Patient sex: F
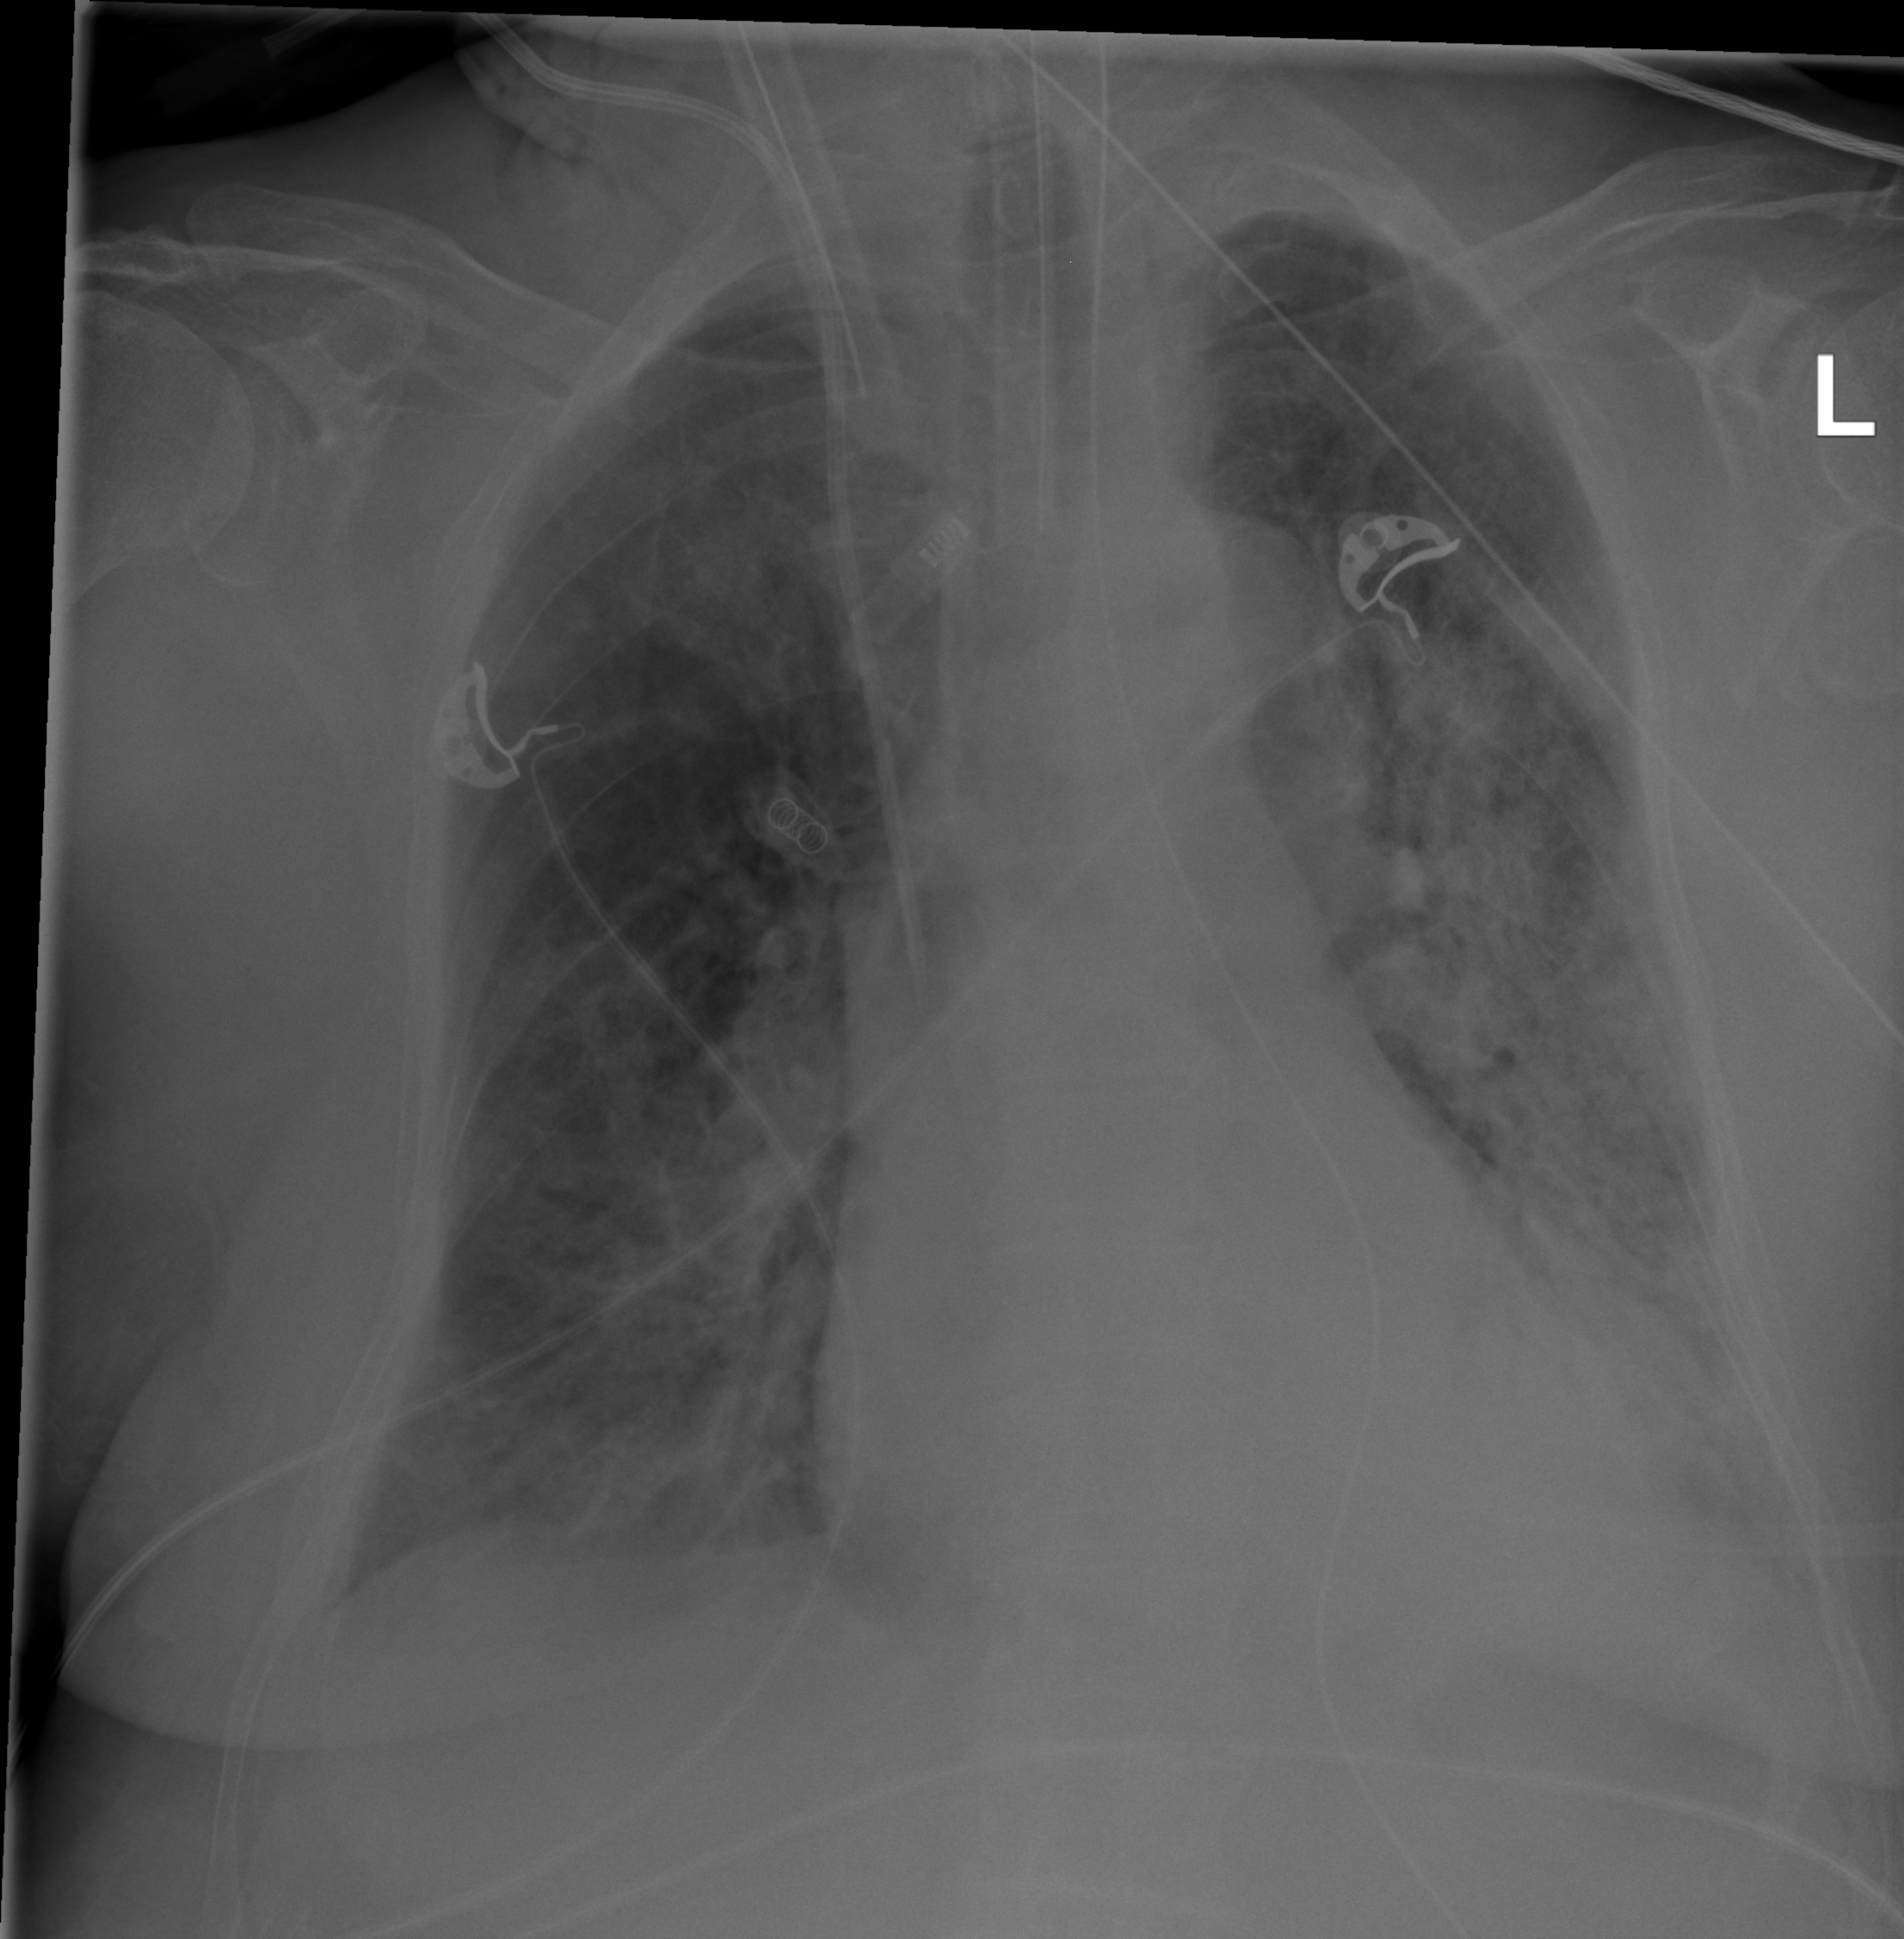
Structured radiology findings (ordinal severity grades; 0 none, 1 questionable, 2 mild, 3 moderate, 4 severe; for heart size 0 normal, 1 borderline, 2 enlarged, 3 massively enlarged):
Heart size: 0
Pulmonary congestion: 2
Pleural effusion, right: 3
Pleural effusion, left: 3
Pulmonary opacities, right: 4
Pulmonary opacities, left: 4
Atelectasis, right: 2
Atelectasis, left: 2